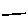
Label: line